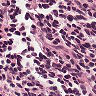
Metastatic tissue present: no